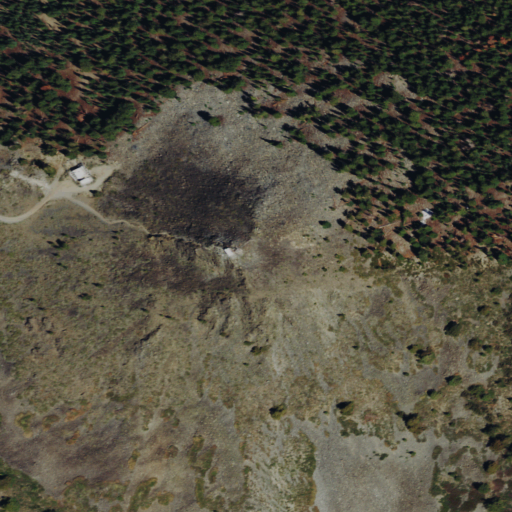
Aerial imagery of mountain in Nevada named Genoa Peak containing shrub, evergreen forest, and barren land